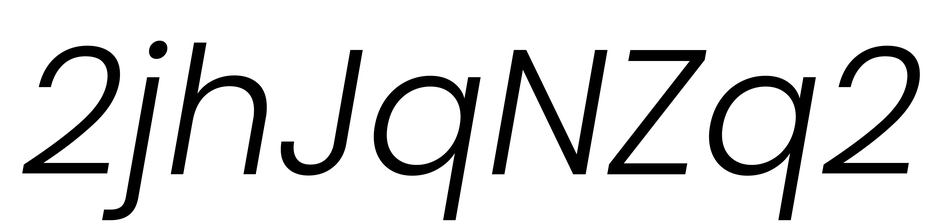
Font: Poppins-LightItalic